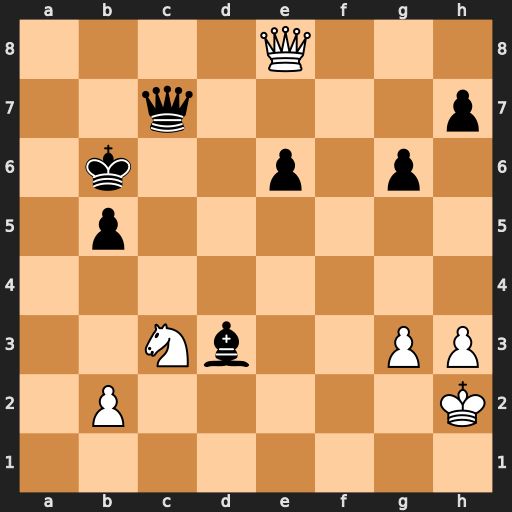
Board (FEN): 4Q3/2q4p/1k2p1p1/1p6/8/2Nb2PP/1P5K/8
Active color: w
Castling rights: -
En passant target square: -
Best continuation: Qxe6+ Kb7 Qd5+